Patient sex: F
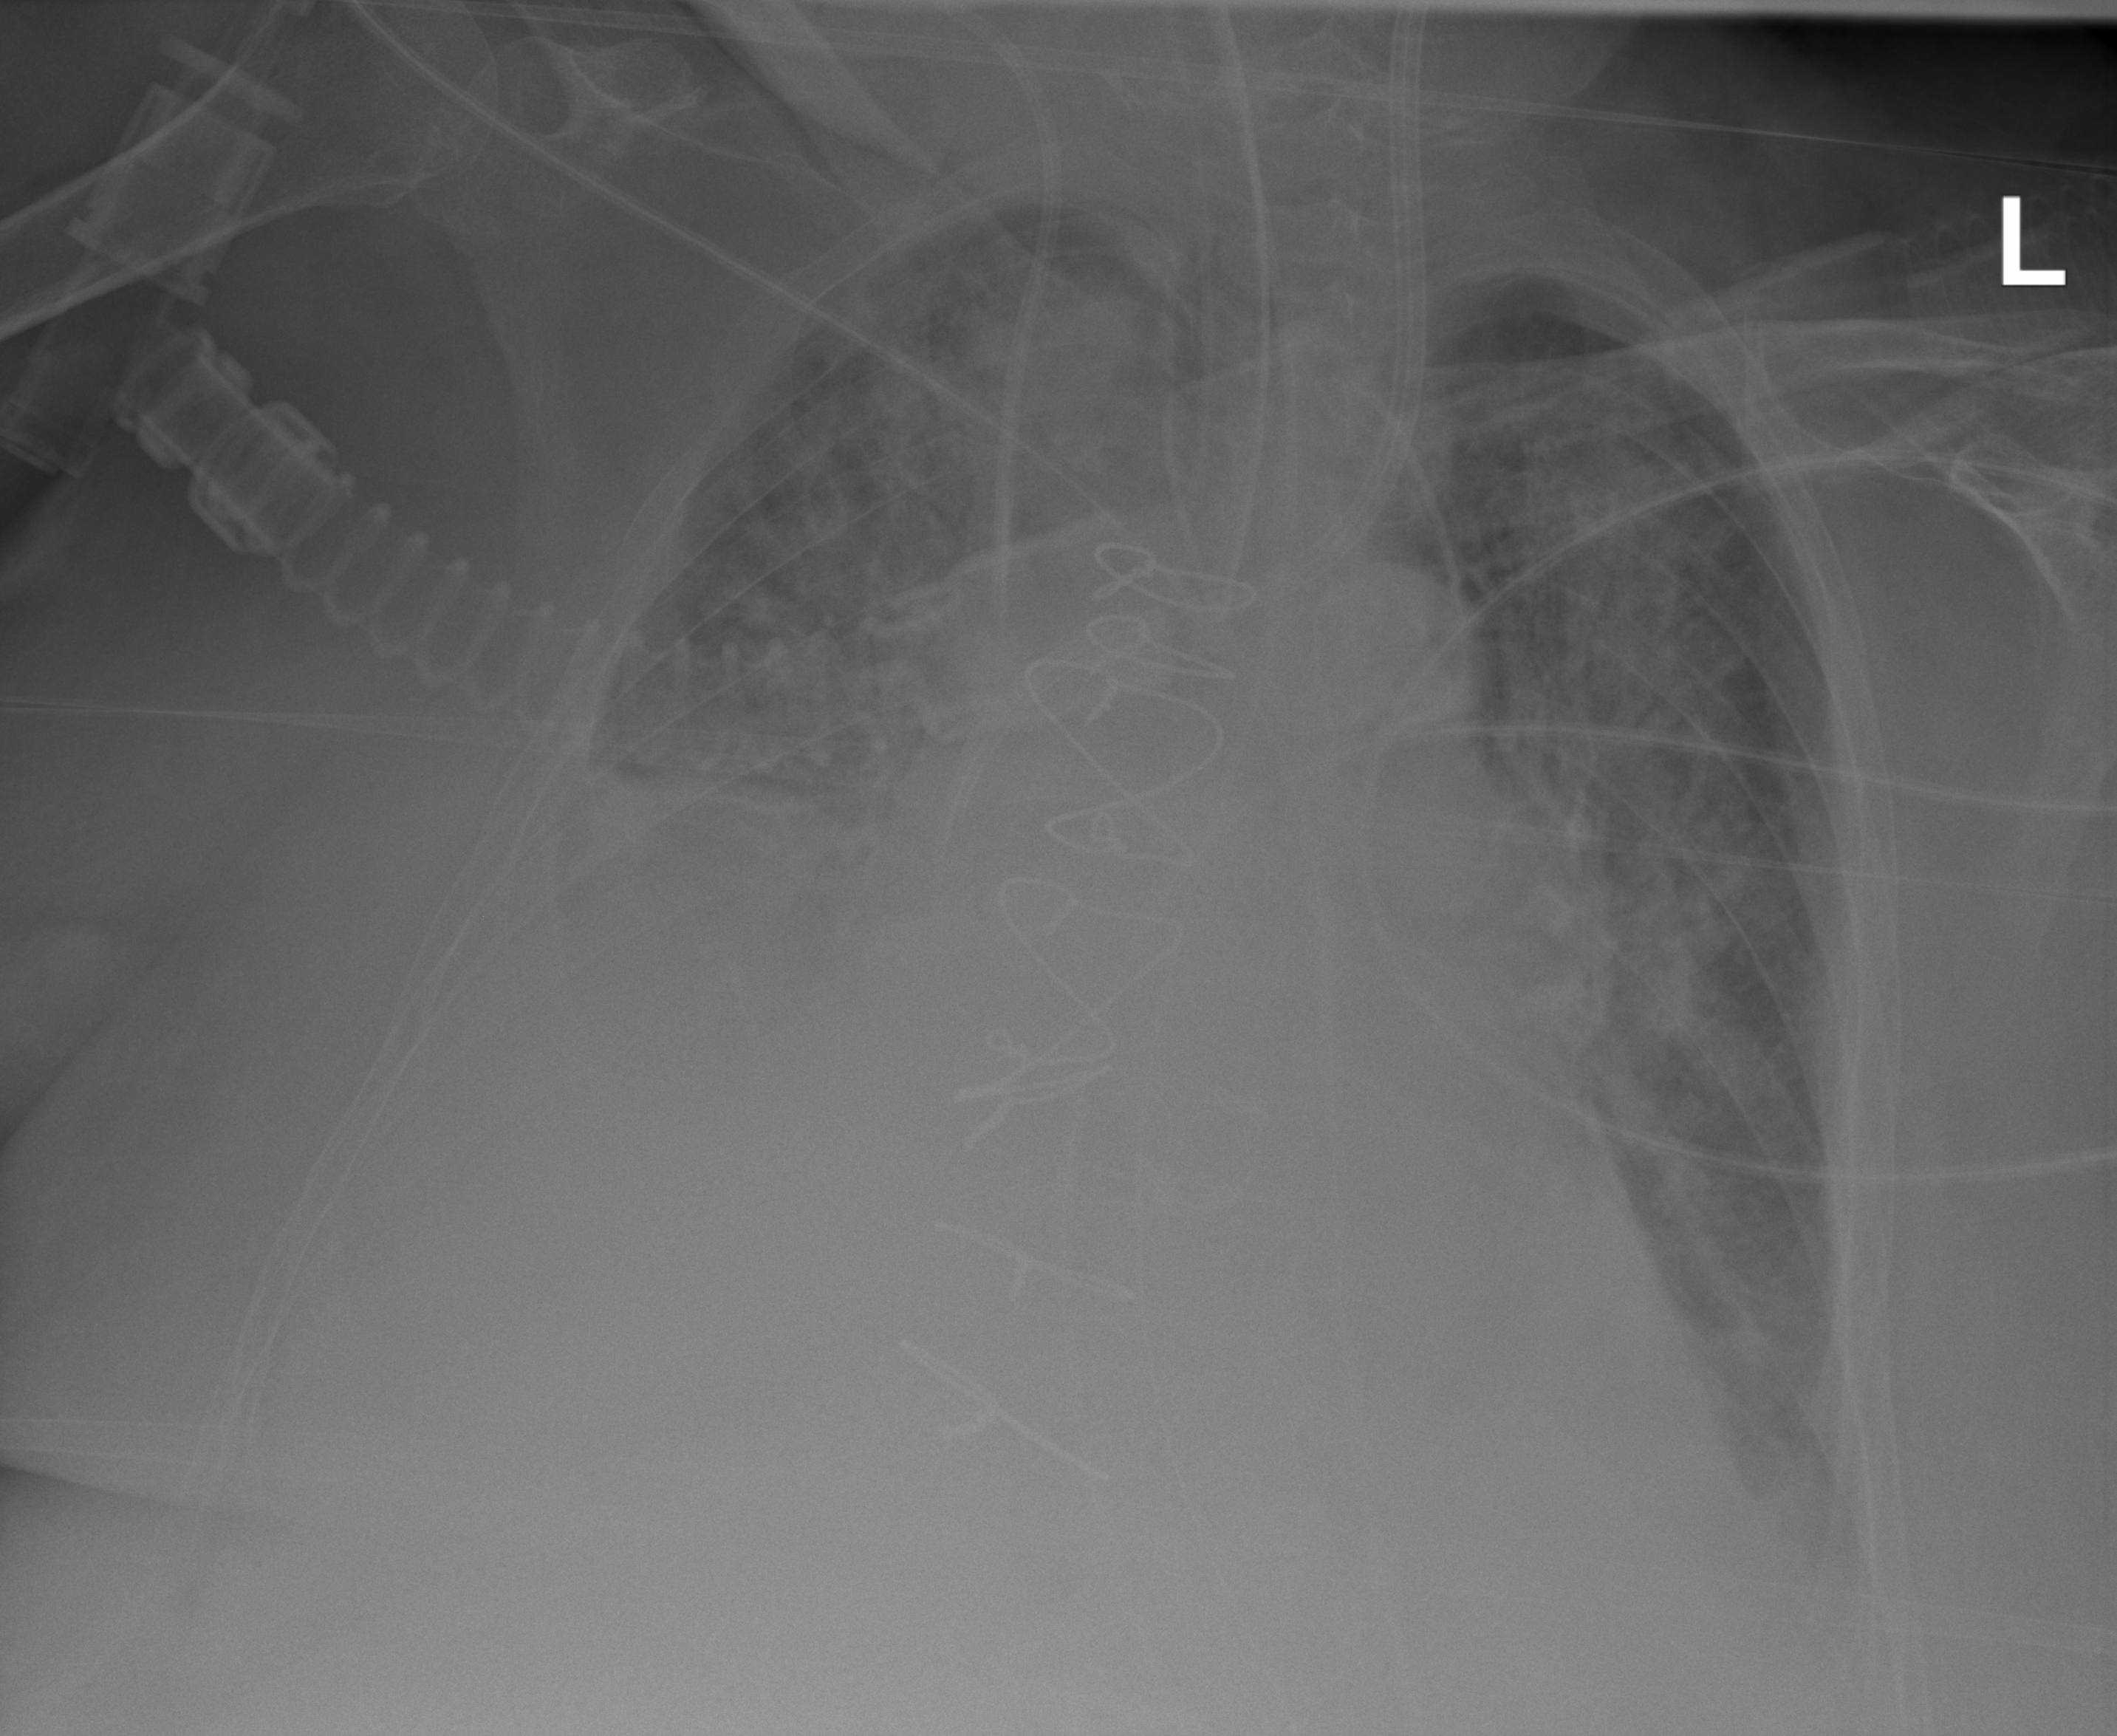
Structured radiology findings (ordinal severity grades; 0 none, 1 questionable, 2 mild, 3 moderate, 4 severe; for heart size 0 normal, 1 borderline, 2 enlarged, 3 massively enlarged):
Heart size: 2
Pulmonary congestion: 2
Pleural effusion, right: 2
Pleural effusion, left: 2
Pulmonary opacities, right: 3
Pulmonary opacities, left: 3
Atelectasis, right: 3
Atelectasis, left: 3